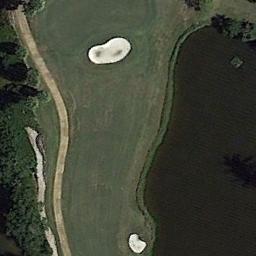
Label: golf_course